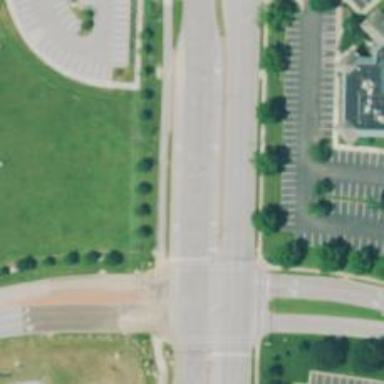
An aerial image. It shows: Road with dash markings.